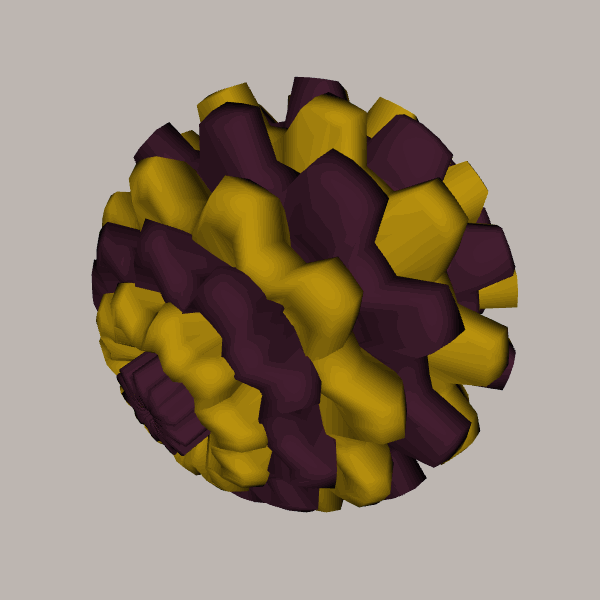
Background: light